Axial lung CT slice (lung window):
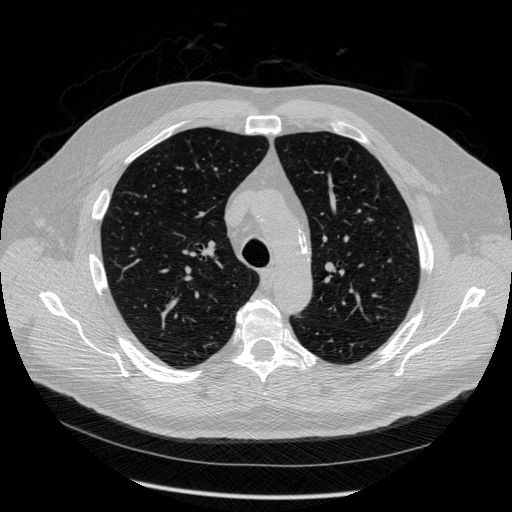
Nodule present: no